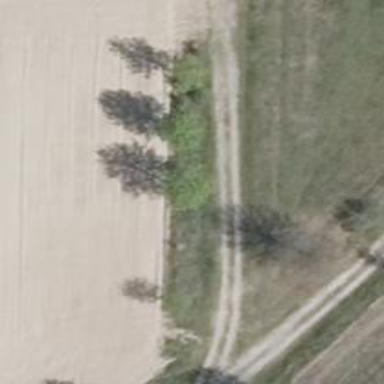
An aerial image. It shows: Deciduous broadleaved tree.